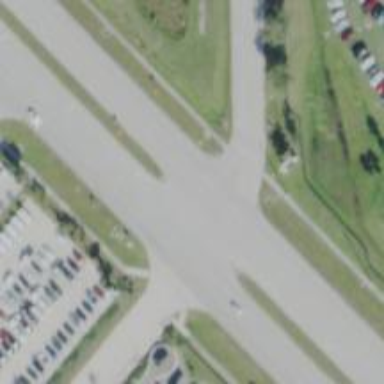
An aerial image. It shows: Asphalt trunk highway.